Question: Using the "fibonnaci" example that is provided by Zoomer Analytics, I'm unable to run it directly within Excel as it returns a "no module named" error seen in this screen capture:

Yet, if I were to call the fibonnaci.py directly, it would work. I'm on a MBP workstation, Yosemite with Python 2.7.9.
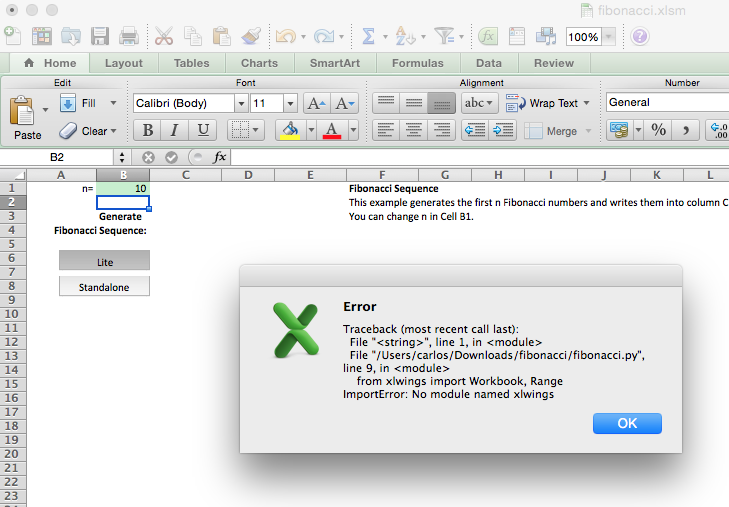
Answer: xlwings currently only loads the '.bash_profile', so another solution would be to add the path of your interpreter to your '.bash_profile' file by adding this line: 'export PATH="/usr/local/bin:$PATH"'. This will enable you to go with the default settings in the xlwings VBA module.
What might be happen on your side is that you may have defined the location of your default python installation (python.org?) in a file like '.bashrc' or '.profile' and since xlwings doesn't load them, it goes against the system installation of python where xlwings is missing.